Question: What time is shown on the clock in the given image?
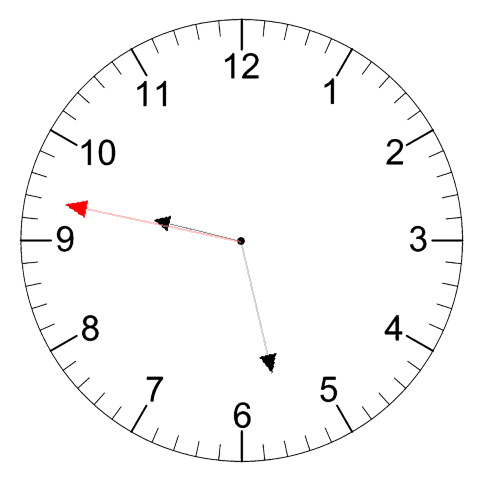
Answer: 09:27:47